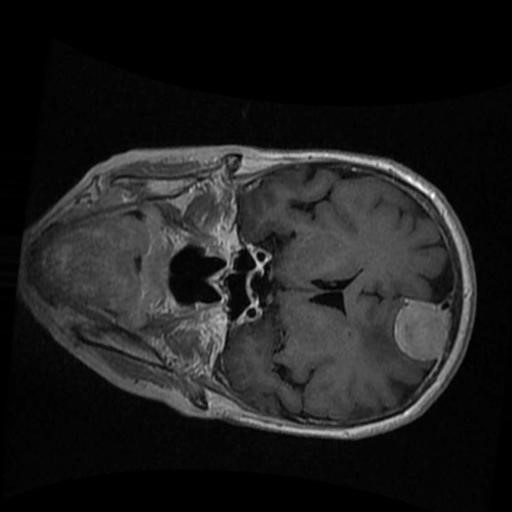
Label: brain_menin